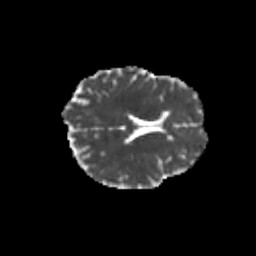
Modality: MD
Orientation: axial
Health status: healthy
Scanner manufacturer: philips
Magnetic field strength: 3 T
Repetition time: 6.964 s
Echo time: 0.092 s